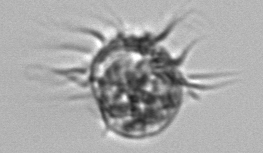
Label: Leegaardiella_ovalis